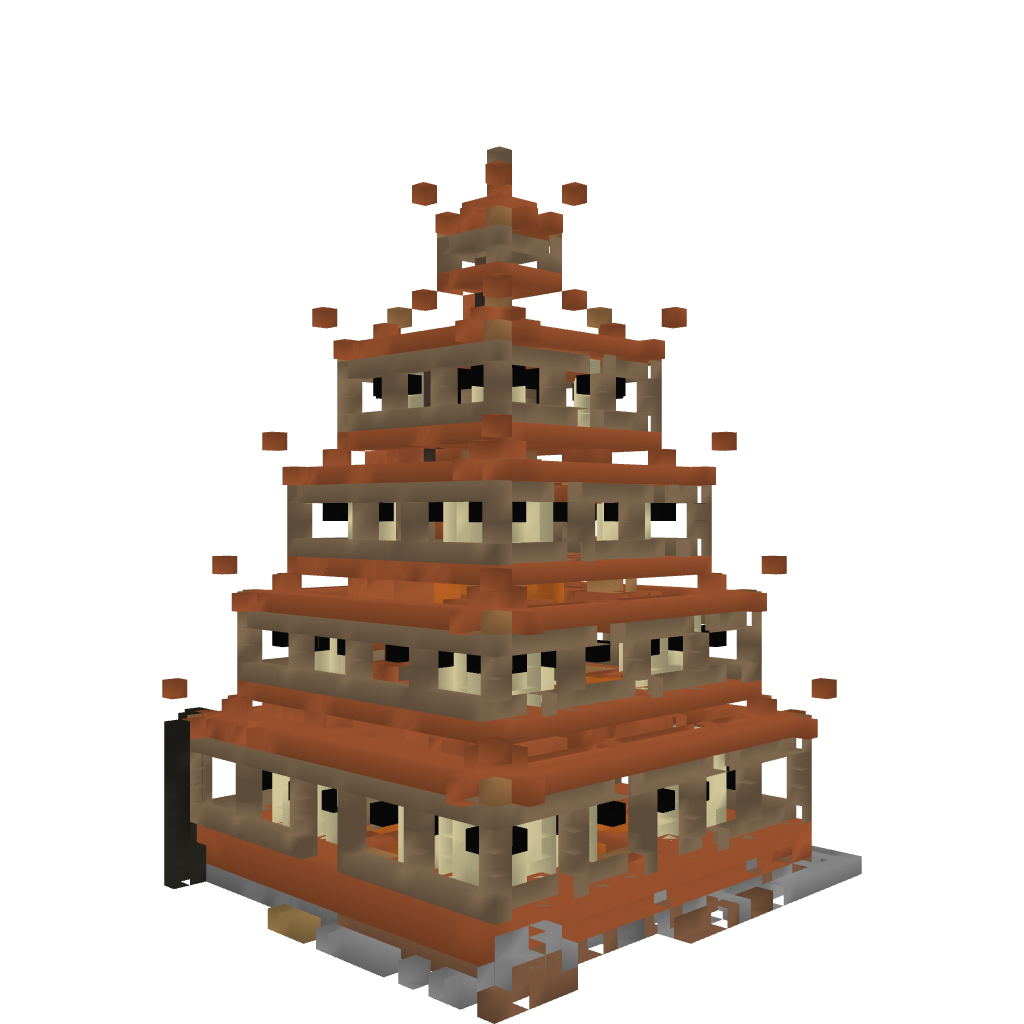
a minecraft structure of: Pagoda